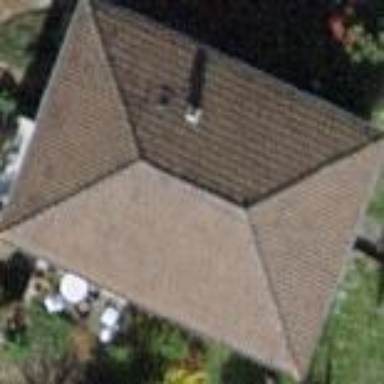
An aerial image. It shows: Detached building with hipped roof.